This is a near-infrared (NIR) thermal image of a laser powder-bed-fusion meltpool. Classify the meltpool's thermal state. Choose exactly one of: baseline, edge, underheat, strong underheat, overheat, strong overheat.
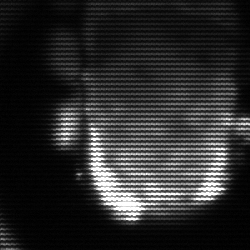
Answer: baseline